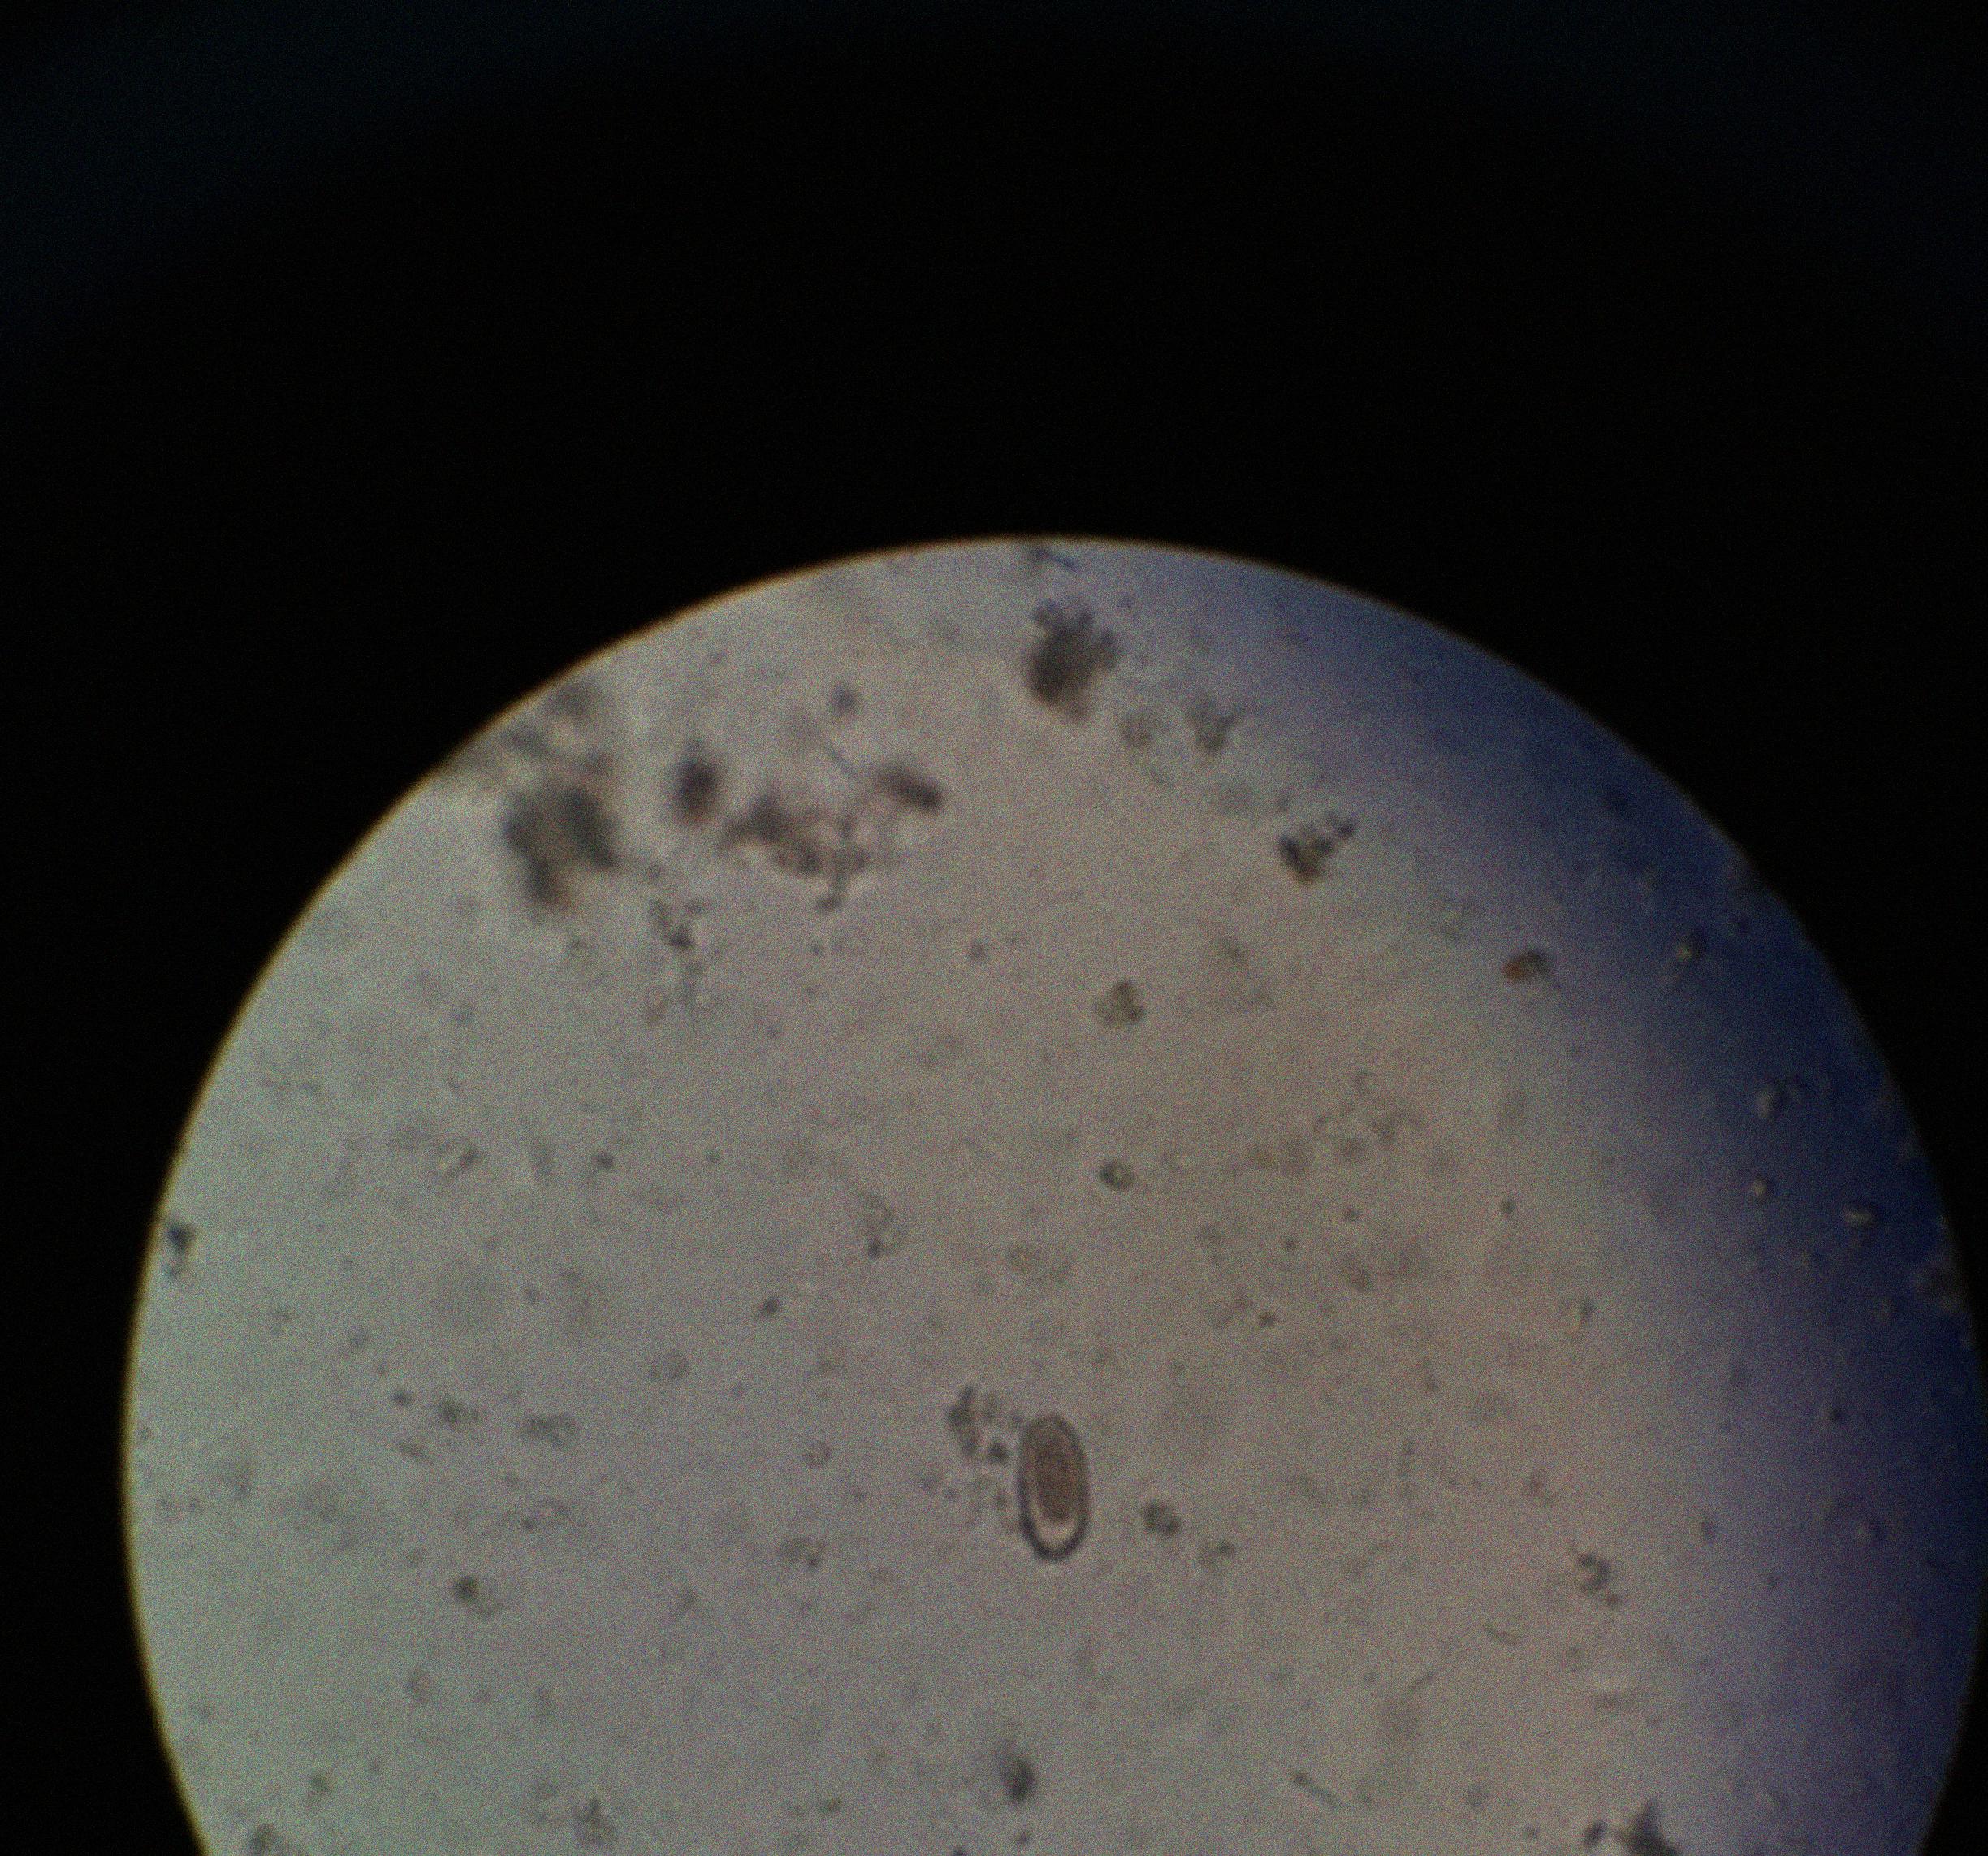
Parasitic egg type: Capillaria philippinensis